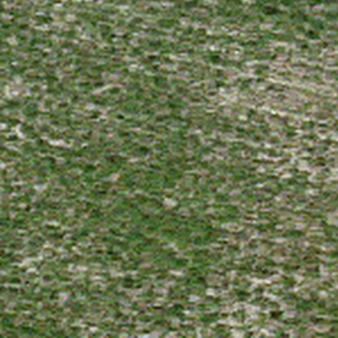
Label: other